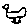
Label: bird